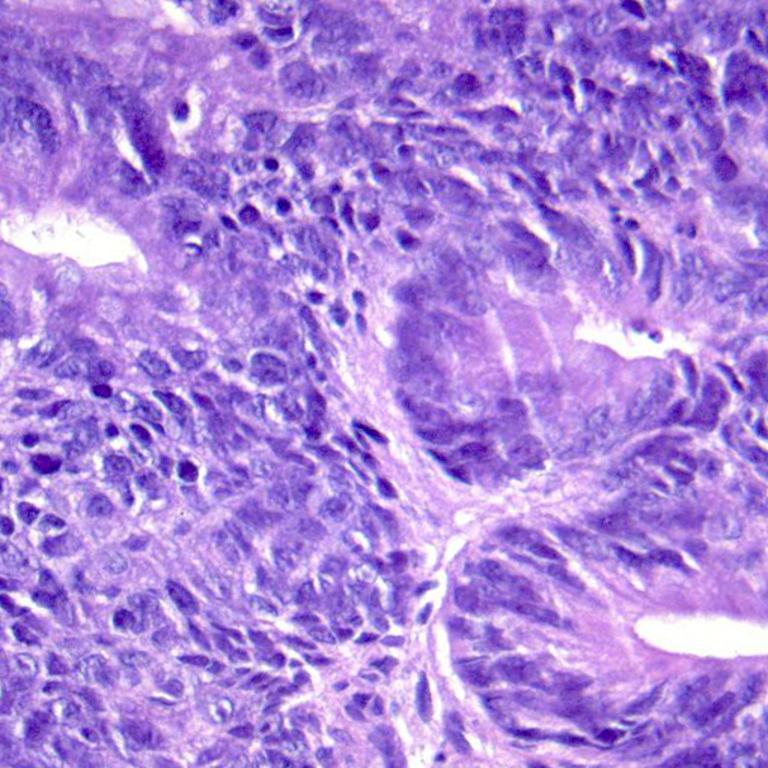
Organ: colon
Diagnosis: adenocarcinomas